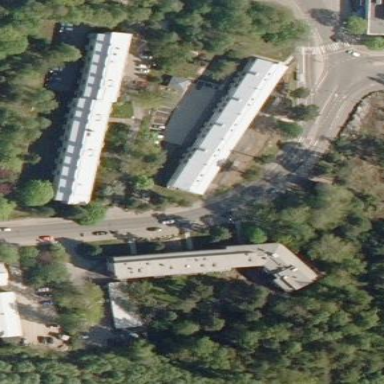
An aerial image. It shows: Block building.